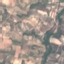
Land use / land cover class: PermanentCrop